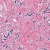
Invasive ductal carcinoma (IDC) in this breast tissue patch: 1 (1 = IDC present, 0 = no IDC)